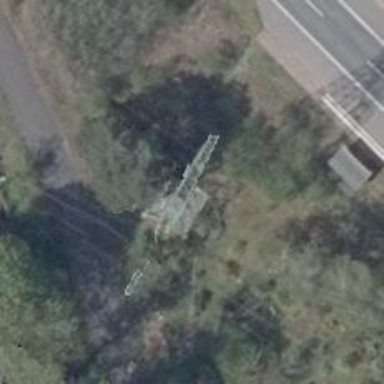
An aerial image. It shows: Minor distribution power substation.